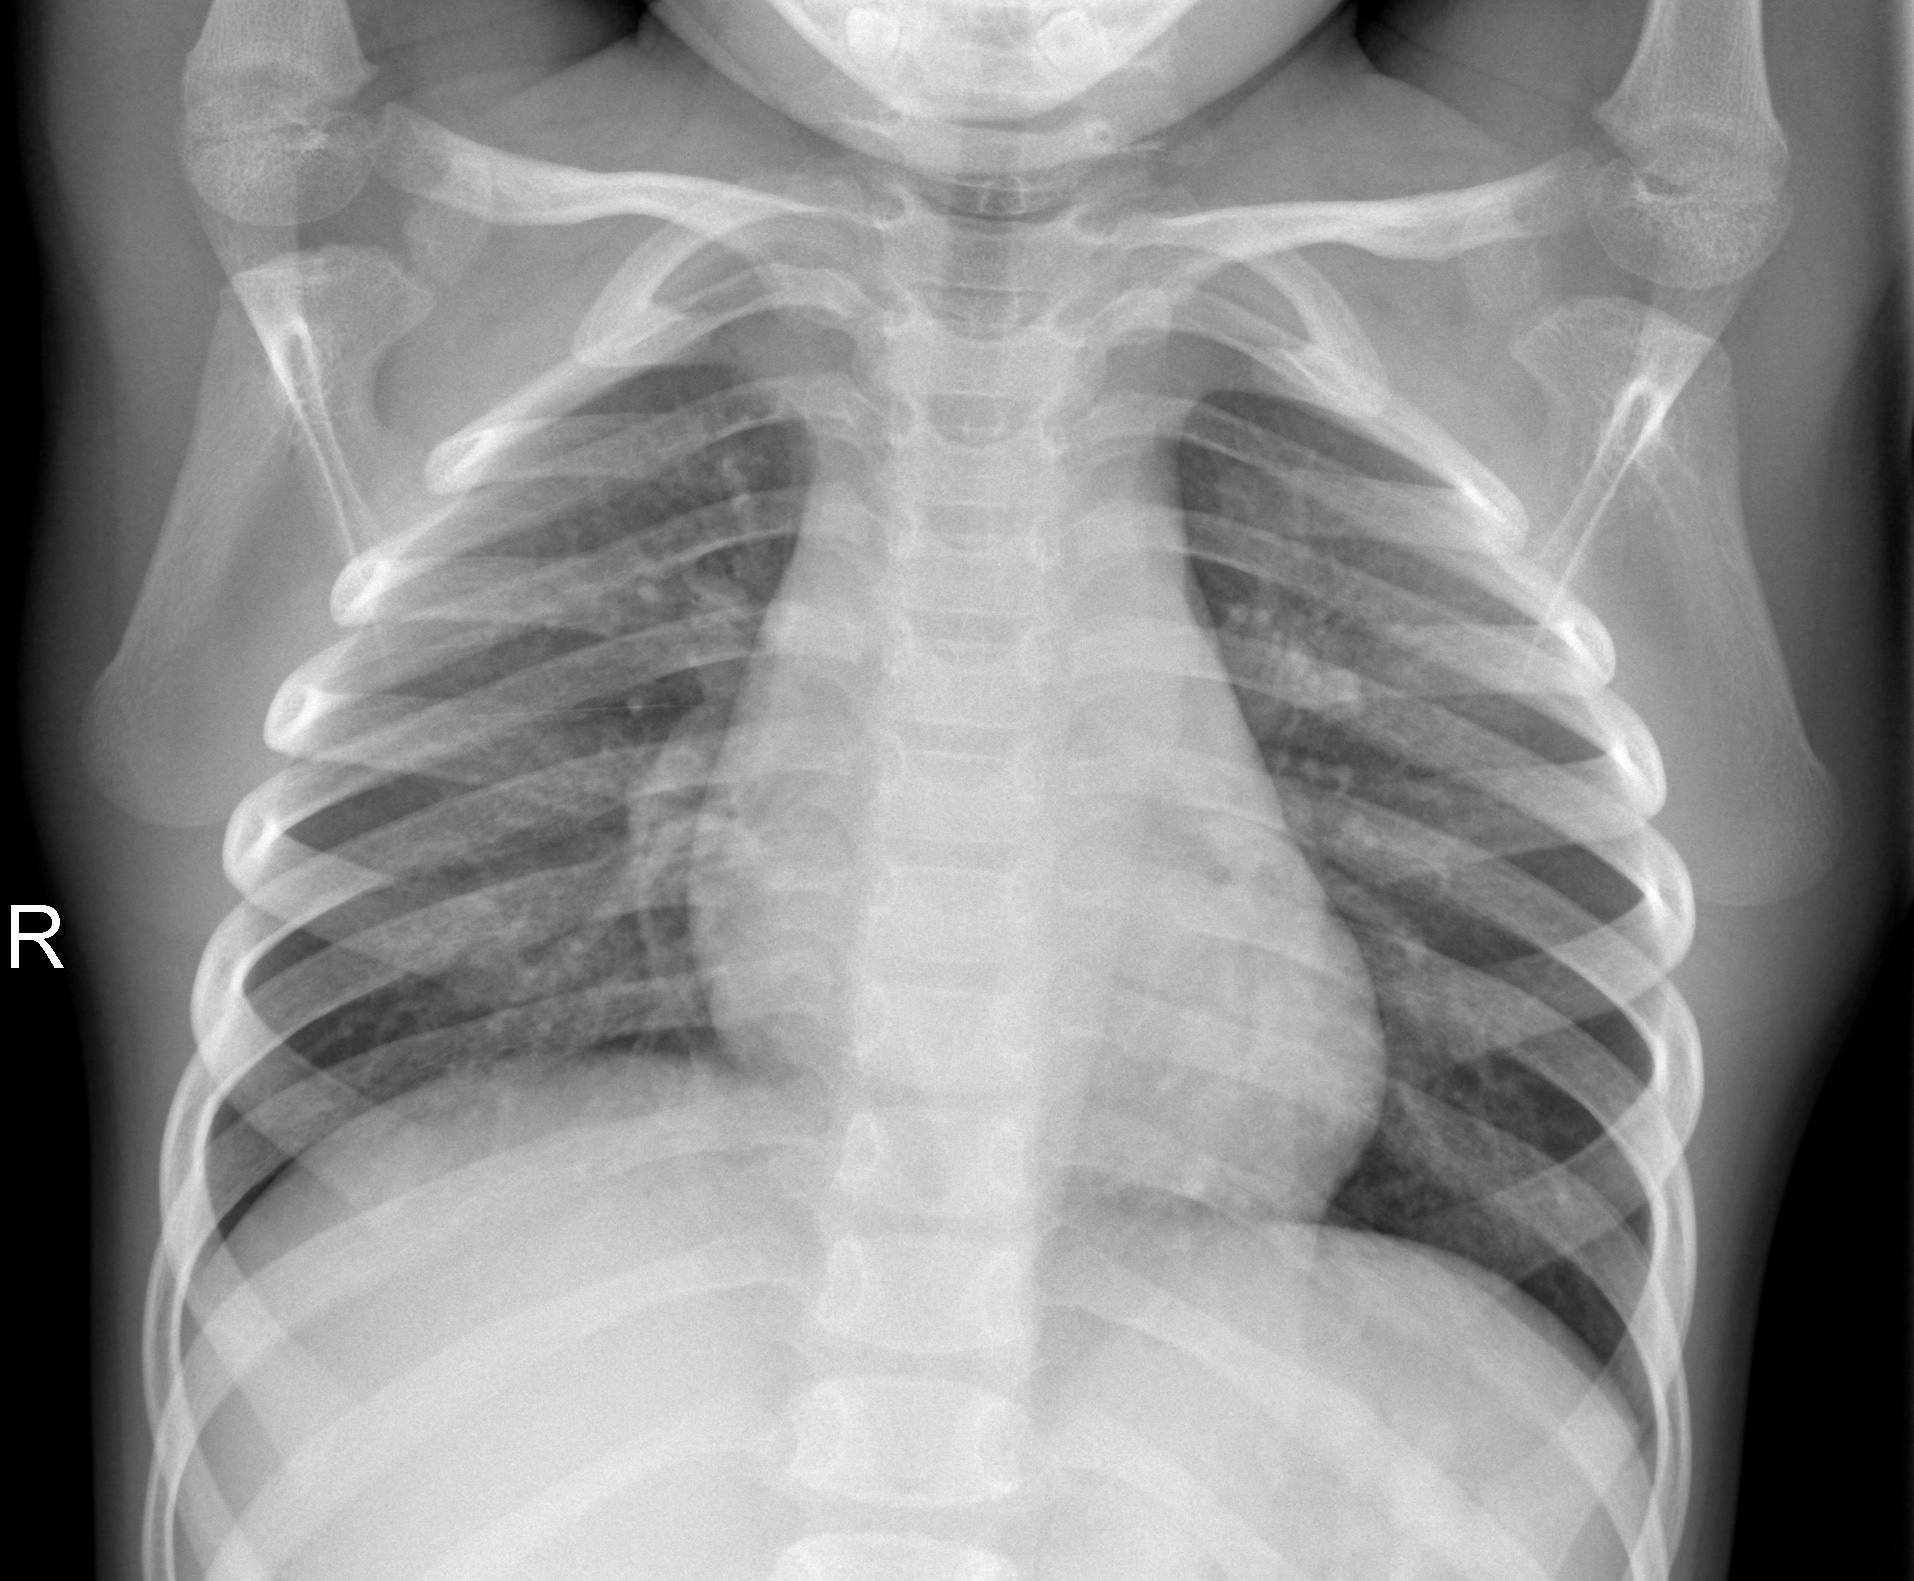
Diagnosis: NORMAL